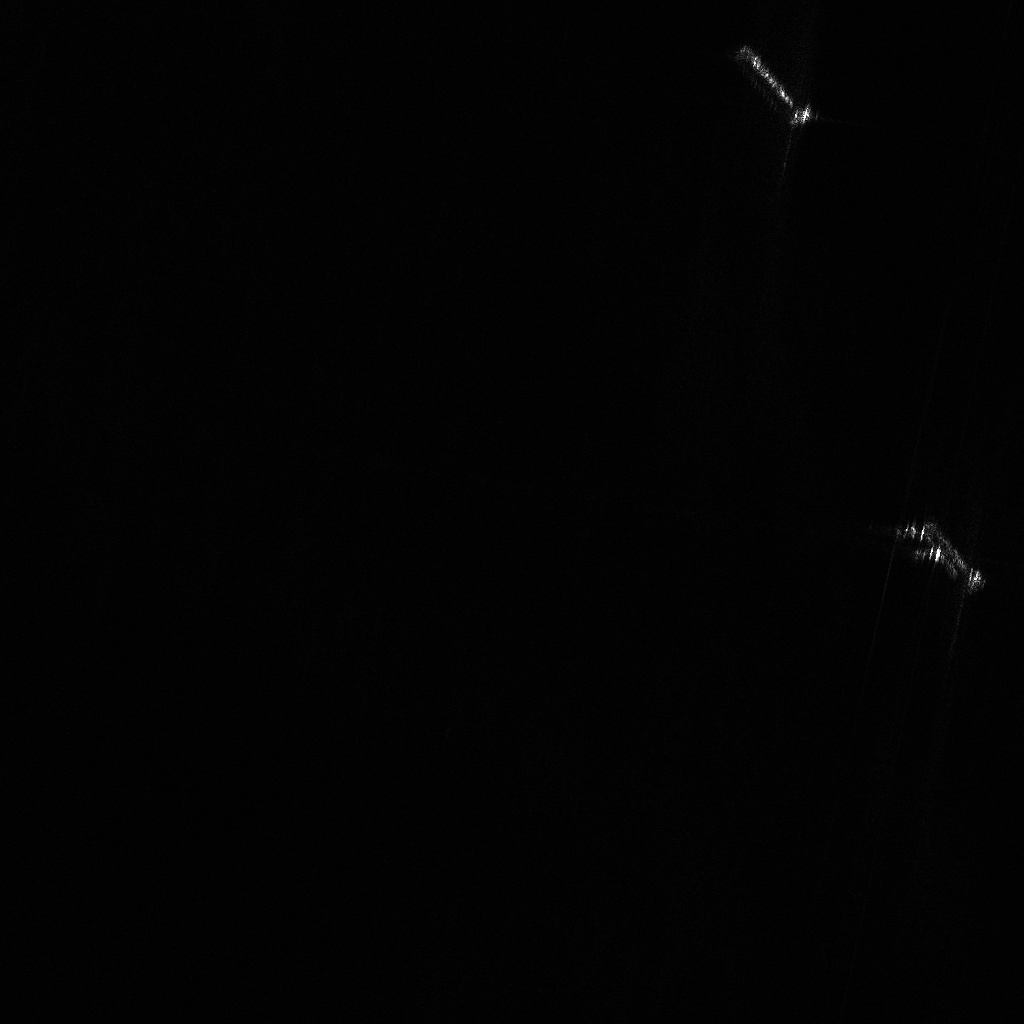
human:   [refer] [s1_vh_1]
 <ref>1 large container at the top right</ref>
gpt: <box>[[70, 6, 81, 9, 51]]</box>

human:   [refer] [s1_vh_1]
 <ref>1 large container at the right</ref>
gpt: <box>[[86, 52, 98, 56, 49]]</box>